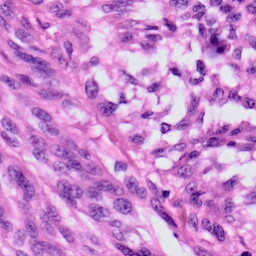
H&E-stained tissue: Skin